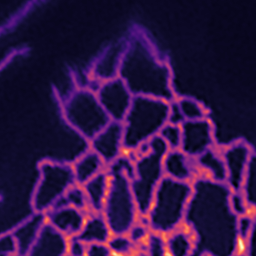
Label: Super-resolution ER image